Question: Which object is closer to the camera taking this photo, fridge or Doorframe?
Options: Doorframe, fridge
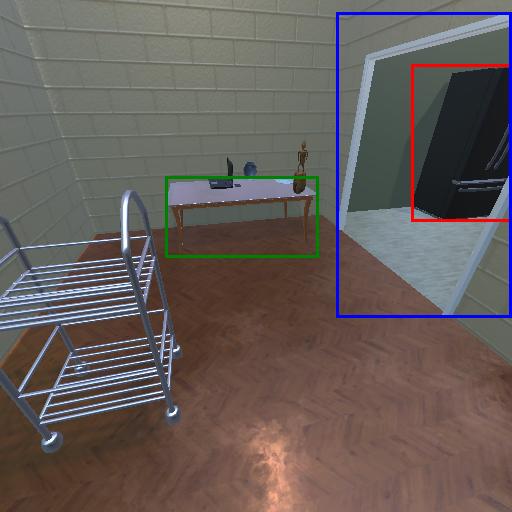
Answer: Doorframe